Question: I am trying to add IBM Worklight plugin to my eclipse environment in Mac 10.7.5 system. I am using Eclipse version Juno 4.2.2 (SR2) for Java EE developers, and using JAVA 7. I tried to install worklight plugin through "Eclipse marketplace" and through "Install new software" using IBM URL.
In both cases i am getting below error after installation progress is at "44%".
'''
An error occurred while collecting items to be installed
session context was:(profile=epp.package.jee, phase=org.eclipse.equinox.internal.p2.engine.phases.Collect, operand=, action=).
Unable to read repository at http://public.dhe.ibm.com/ibmdl/export/pub/software/mobile-solutions/worklight/wdeupdate/plugins/com.ibm.imp.webtools.dojo.library.distributions_2.0.0.v20130508_1207.jar.
Connection reset
Unable to read repository at http://public.dhe.ibm.com/ibmdl/export/pub/software/mobile-solutions/worklight/wdeupdate/plugins/com.worklight.studio.plugin_6.0.0.20130614-0631.jar.
Connection reset
'''

Let me know if I am missing anything while adding plugin. I was able to add worklight to my eclipse in Windows 7 system. But in Mac system I am facing problems.
Thanks.
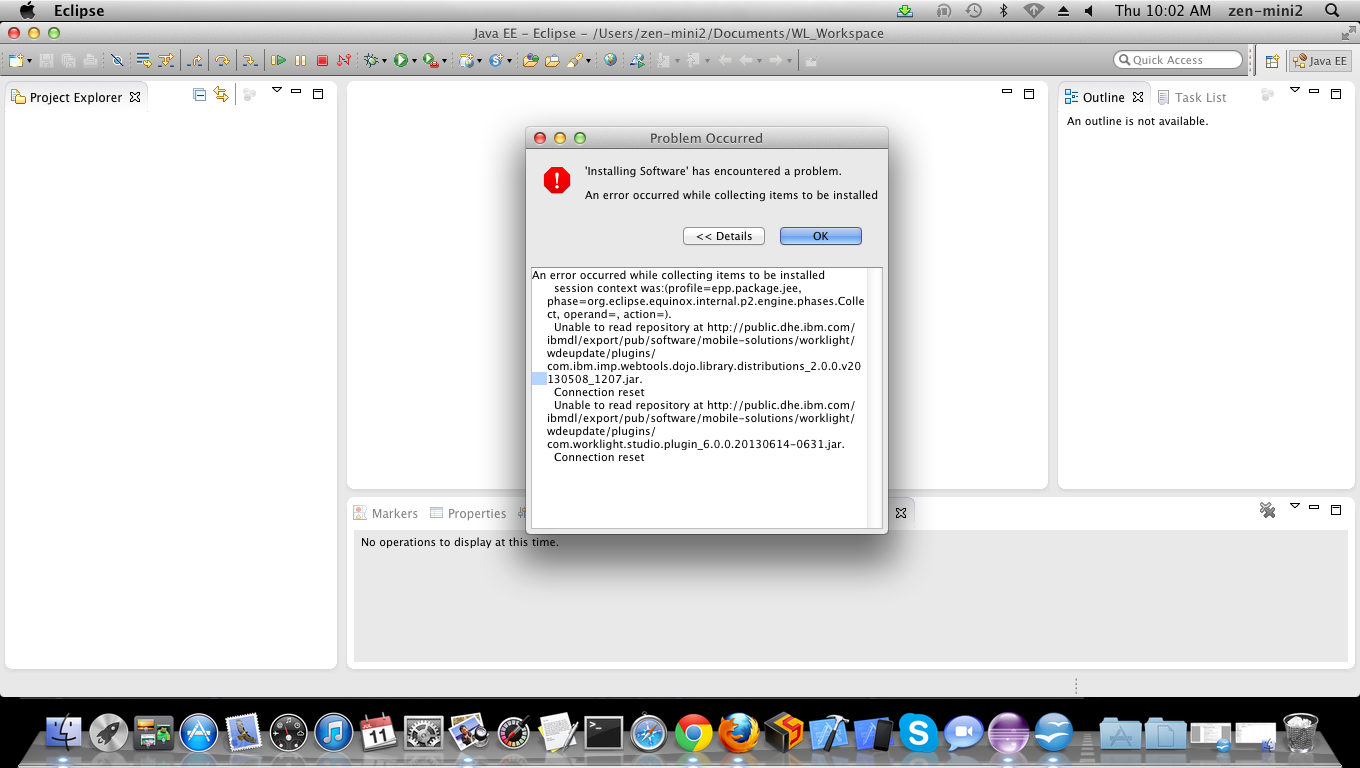
Answer: The issue was solved, slow network connection was the issue for me. Using a good speed net connection I was able to Install the plugin.